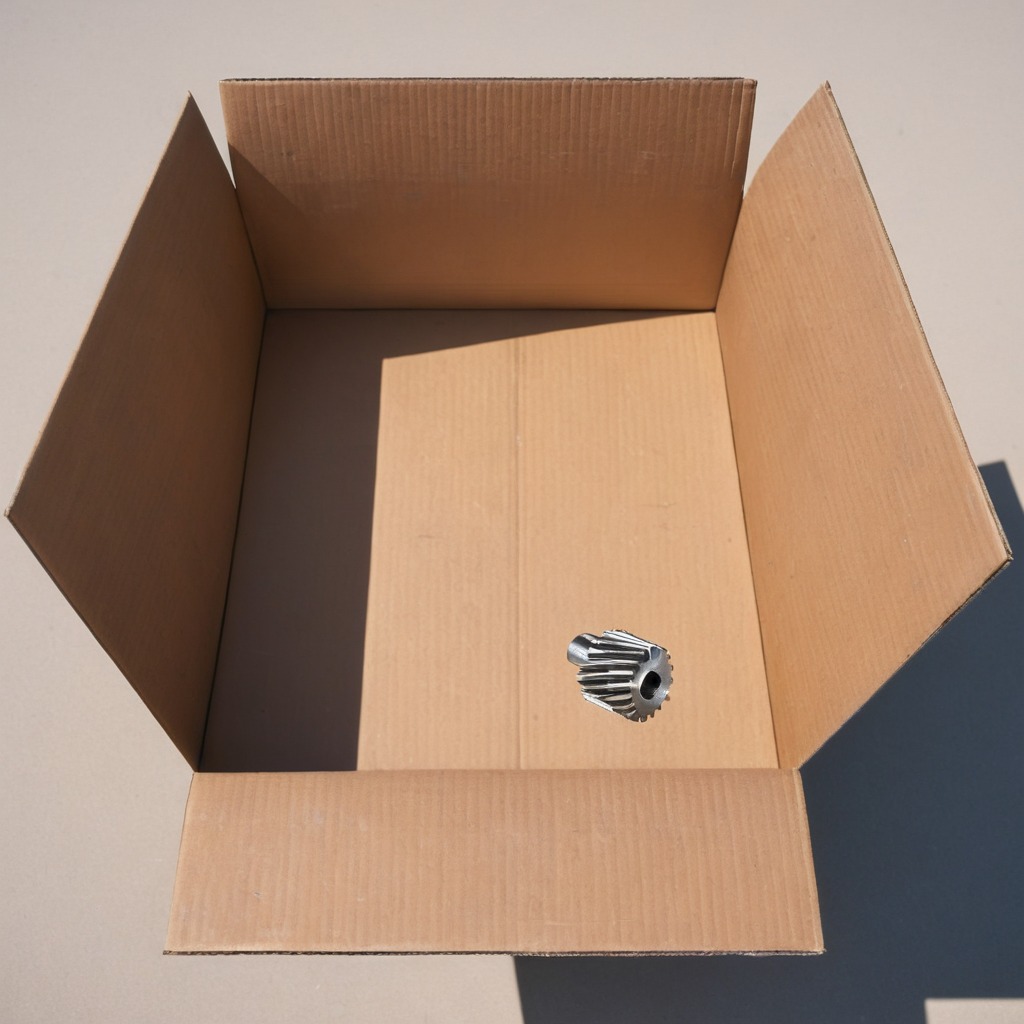
A steel gear with teeth is lying on the cardboard box surface.